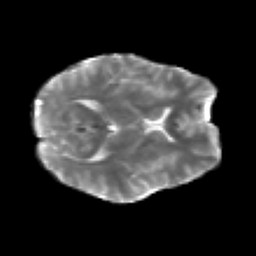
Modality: T2w
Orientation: axial
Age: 23
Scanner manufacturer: siemens
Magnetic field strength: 3 T
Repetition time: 2.2 s
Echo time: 0.084 s